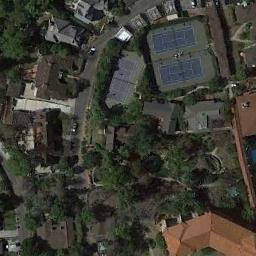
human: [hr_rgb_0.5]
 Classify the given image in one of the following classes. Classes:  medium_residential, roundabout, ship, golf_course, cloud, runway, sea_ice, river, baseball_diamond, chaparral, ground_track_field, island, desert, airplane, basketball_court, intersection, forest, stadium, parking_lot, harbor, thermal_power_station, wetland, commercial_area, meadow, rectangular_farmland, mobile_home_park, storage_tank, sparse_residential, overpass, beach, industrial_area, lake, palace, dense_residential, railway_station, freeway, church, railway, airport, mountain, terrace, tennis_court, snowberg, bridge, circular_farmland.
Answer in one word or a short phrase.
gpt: tennis_court